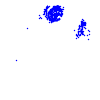
Particle: electron